Aerial crown-view tile of a tropical tree (Barro Colorado Island, Panama), acquired 20250512:
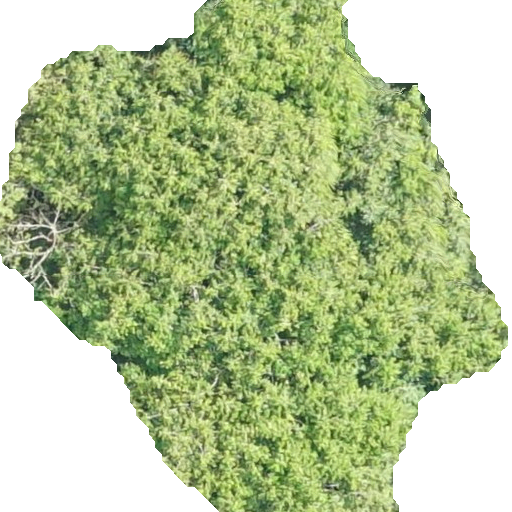
Species: Guarea guidonia
GBIF accepted scientific name: Guarea guidonia
Crown area: 273.725 m²